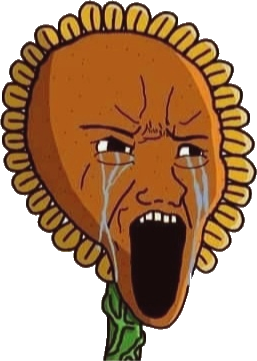
Label: 5_Objakt